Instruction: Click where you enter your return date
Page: home
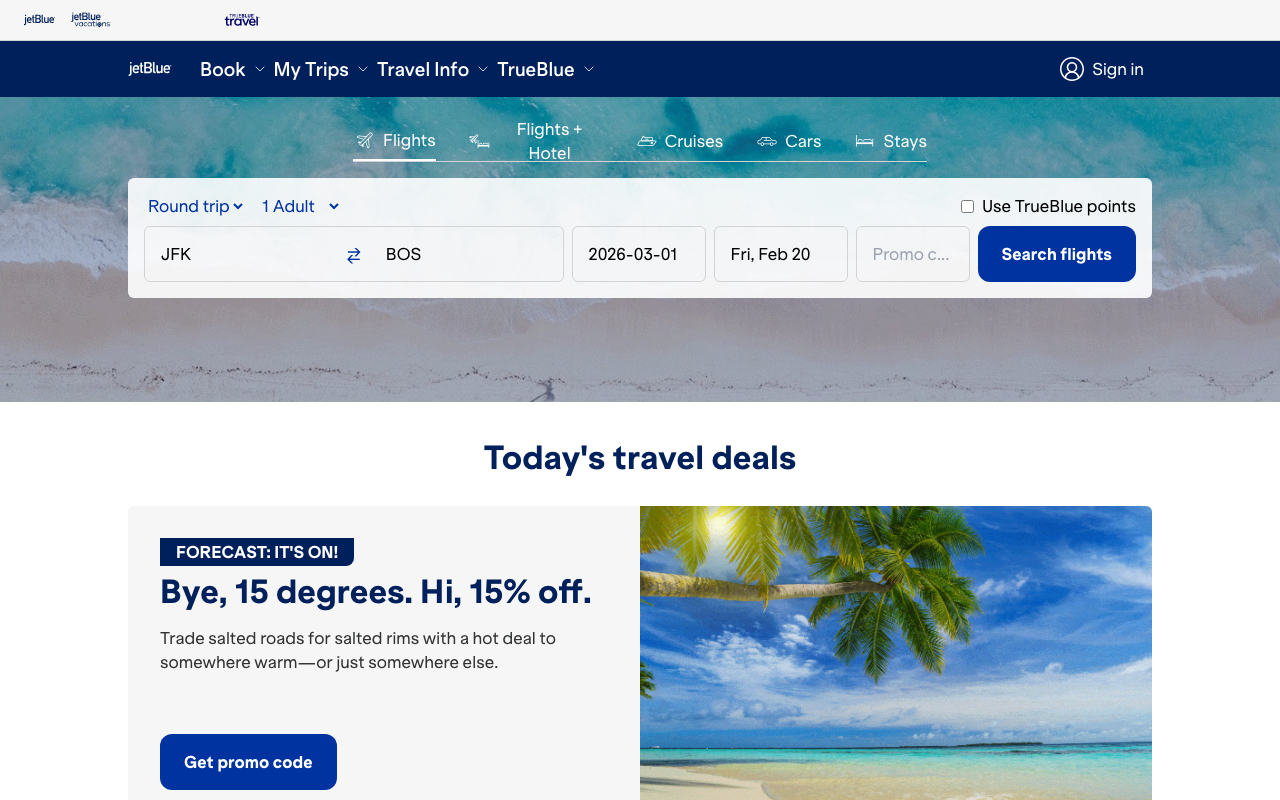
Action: click